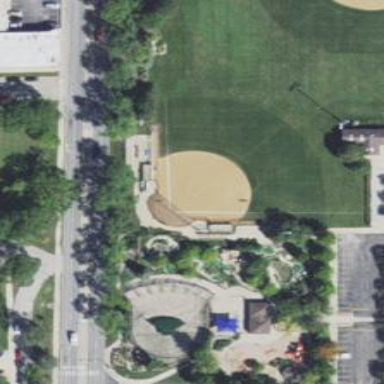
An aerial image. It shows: Baseball pitch for leisure land activities.